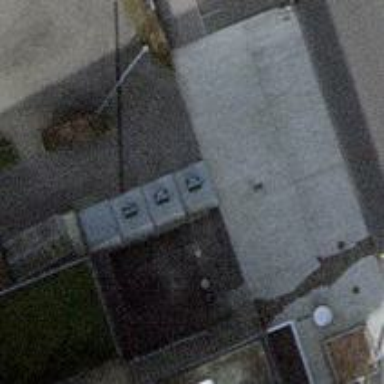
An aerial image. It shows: Recycling container for recycling.